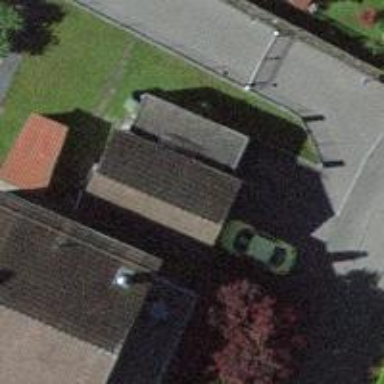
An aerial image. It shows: Garage.